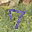
Label: 7